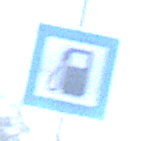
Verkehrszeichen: Tankstelle
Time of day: MorningAfternoon
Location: Outdoor (Nature)
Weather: Clear
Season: NotSpecified
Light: Natural